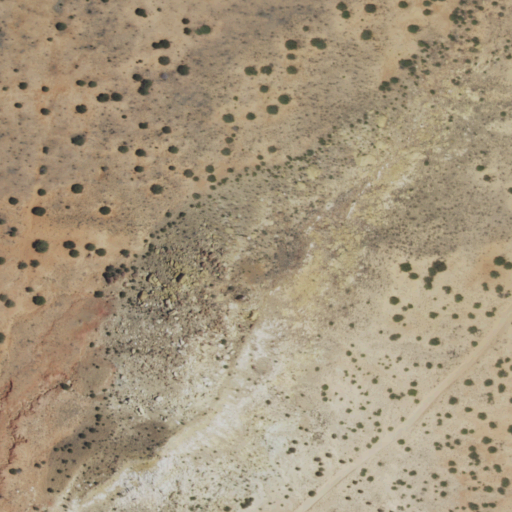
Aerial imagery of mountain in New Mexico named Katama containing only shrub